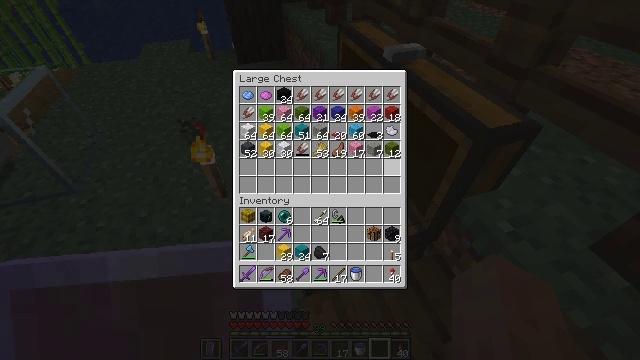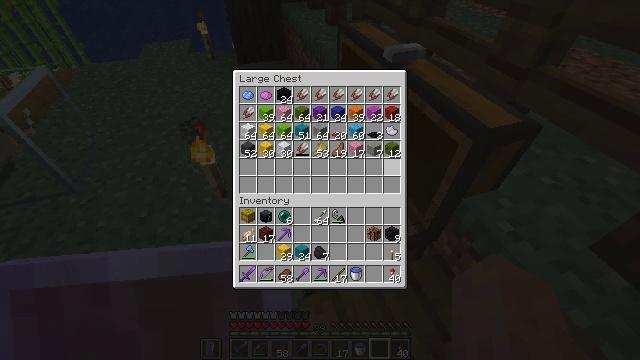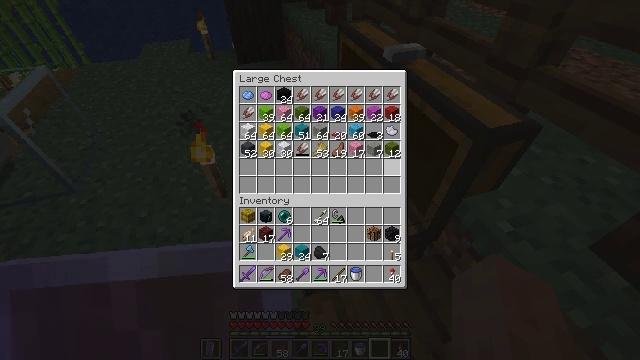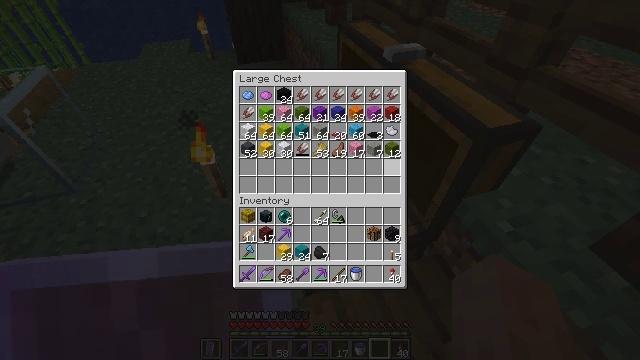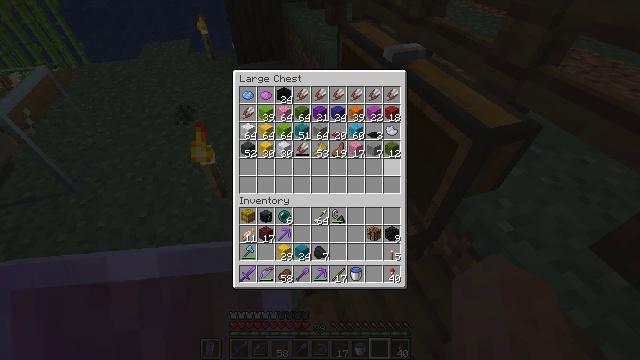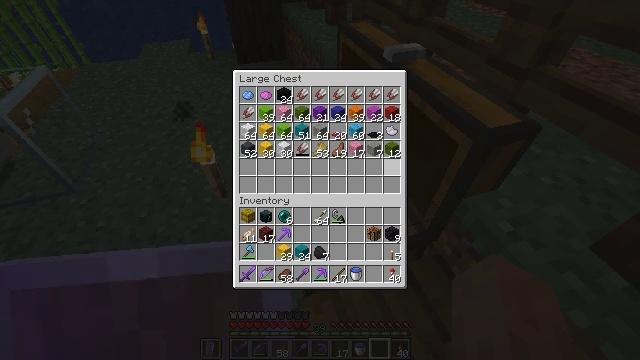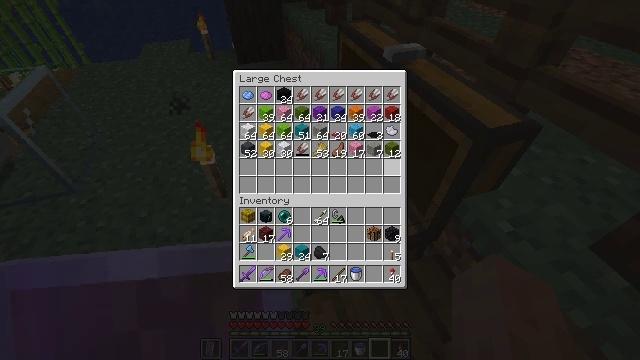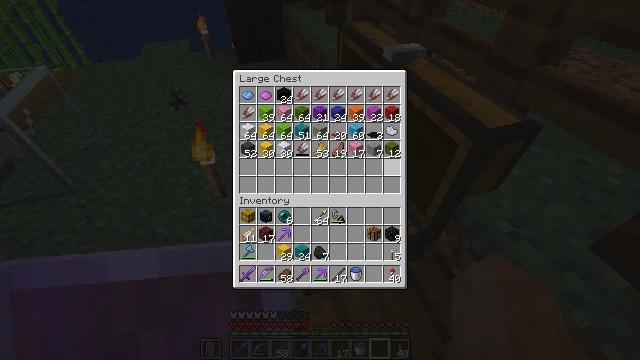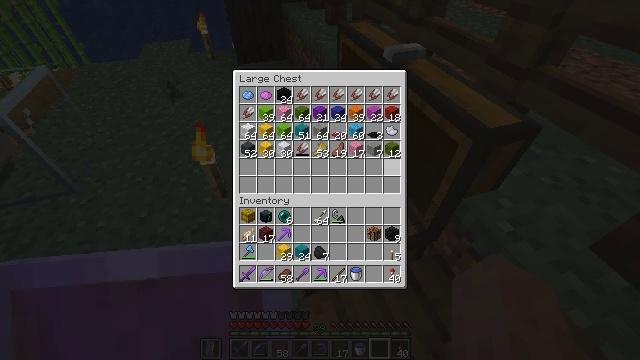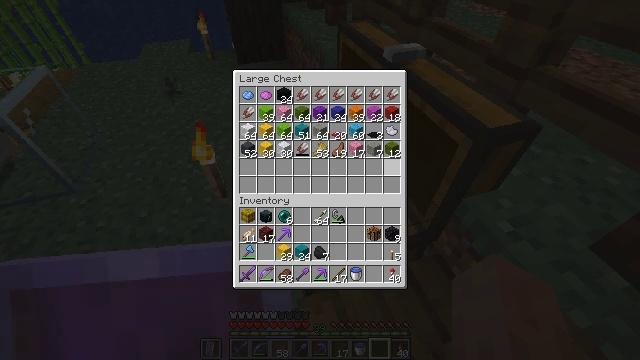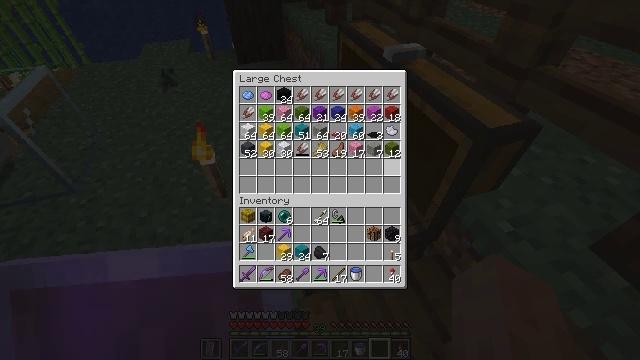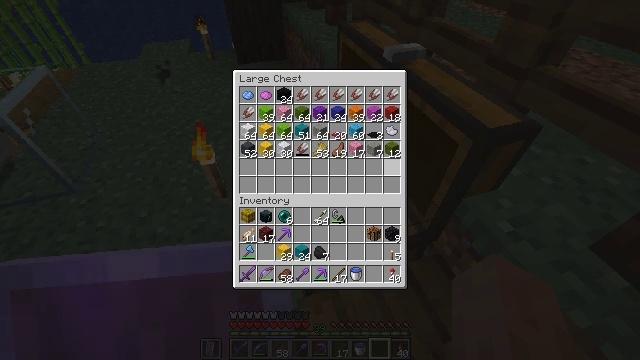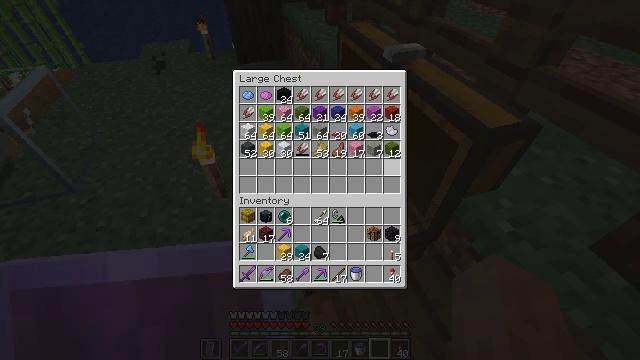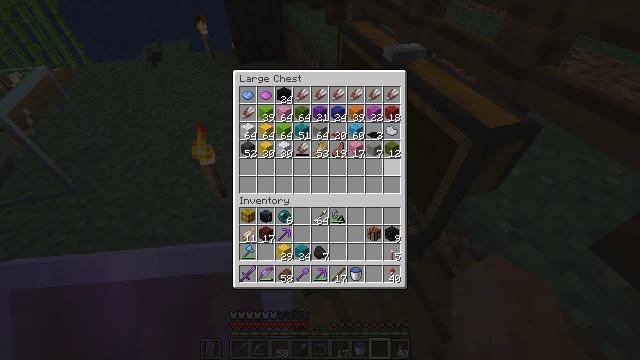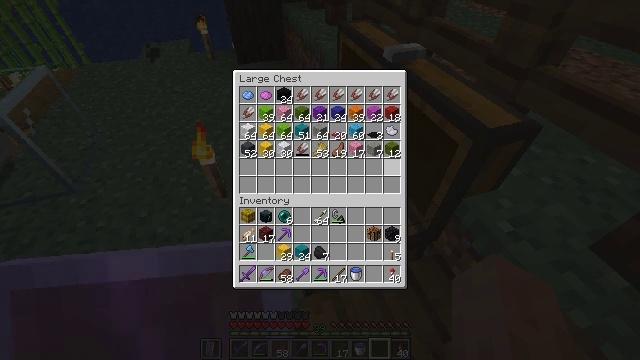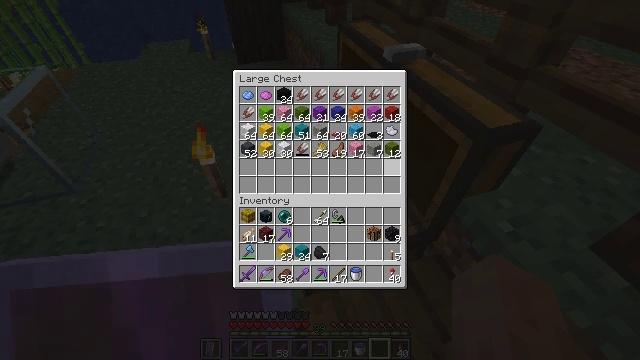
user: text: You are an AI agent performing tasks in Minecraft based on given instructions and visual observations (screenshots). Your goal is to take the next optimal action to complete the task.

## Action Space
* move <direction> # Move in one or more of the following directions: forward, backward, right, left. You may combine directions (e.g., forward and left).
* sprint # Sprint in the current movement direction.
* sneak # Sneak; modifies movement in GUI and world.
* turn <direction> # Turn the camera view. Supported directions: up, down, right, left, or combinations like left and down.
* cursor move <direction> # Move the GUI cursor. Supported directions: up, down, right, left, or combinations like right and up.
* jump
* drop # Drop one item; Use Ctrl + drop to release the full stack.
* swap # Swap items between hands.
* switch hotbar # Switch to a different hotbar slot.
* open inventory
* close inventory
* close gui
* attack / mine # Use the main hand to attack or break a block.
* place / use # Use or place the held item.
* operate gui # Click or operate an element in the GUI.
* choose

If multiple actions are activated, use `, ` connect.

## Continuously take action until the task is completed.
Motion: motion action
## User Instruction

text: craft item cyan carpet
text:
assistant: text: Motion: no_op
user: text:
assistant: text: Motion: no_op
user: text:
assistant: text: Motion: no_op
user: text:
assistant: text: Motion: no_op
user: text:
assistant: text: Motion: no_op
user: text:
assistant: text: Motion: no_op
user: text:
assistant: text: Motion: no_op
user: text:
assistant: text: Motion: no_op
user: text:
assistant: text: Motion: no_op
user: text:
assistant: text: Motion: no_op
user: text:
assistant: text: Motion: no_op
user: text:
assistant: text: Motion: no_op
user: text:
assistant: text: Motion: no_op
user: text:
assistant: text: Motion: no_op
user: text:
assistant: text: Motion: no_op
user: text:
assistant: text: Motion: no_op
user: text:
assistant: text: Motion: no_op
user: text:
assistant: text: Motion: no_op
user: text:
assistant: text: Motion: no_op
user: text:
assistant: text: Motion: no_op
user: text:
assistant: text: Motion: no_op
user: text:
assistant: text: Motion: no_op
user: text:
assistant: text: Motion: no_op
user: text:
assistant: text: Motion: no_op
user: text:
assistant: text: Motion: no_op
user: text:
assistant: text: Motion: no_op
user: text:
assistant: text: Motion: no_op
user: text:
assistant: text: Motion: no_op
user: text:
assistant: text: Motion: no_op
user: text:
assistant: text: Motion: no_op